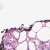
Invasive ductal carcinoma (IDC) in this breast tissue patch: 0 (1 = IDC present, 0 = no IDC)